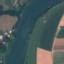
Label: River